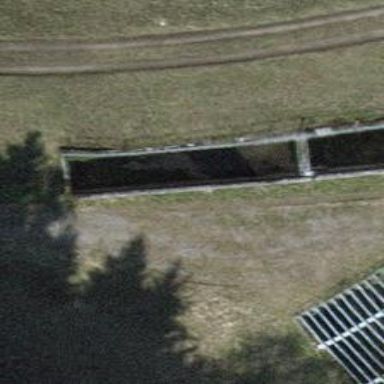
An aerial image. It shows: Culvert tunnel.